Current action and preconditions to check: trajectory_clear

Your task: For each precondition in the list above, predict whether it will hold at this action.

Consider the current scene as observed from the mobile robot's camera, and analyze the predicted future states of all dynamic agents (e.g., people, animals, vehicles, or any moving entities) within the NEXT SECOND.

IMPORTANT: Only answer "very likely" if you are absolutely certain—based on strong, clear evidence—that a dynamic agent will violate the precondition in the predicted future state. Do NOT answer "very likely" for unlikely, ambiguous, or low-probability risks.

Ask yourself for each precondition: Is there a high probability, with clear and convincing evidence, that the predicted future states of any dynamic agent will interfere with the predicted future state of the currently executing action within the NEXT SECOND, causing that precondition to fail?

Assess the risk level based on these predictions. Use "likely" or "very likely" if motions create a clear risk of interference.

Use "neutral" or "improbable" if agents are nearby but their predicted paths are clearly diverging or non-conflicting.

Failure Risk Categories: "very improbable", "improbable", "neutral", "likely", "very likely"

Answer Format: Output ONLY the probability_of_failure value from these categories: "very improbable", "improbable", "neutral", "likely", "very likely"

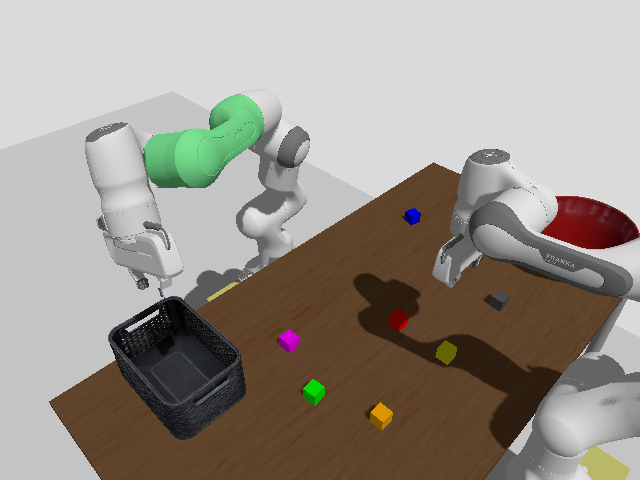

Answer: very improbable